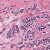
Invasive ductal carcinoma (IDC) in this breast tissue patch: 1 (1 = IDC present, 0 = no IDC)